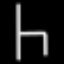
Label: chair